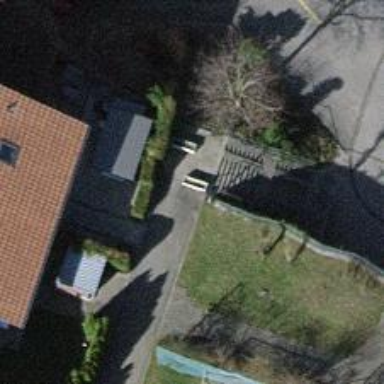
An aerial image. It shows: Set of steps on the road.